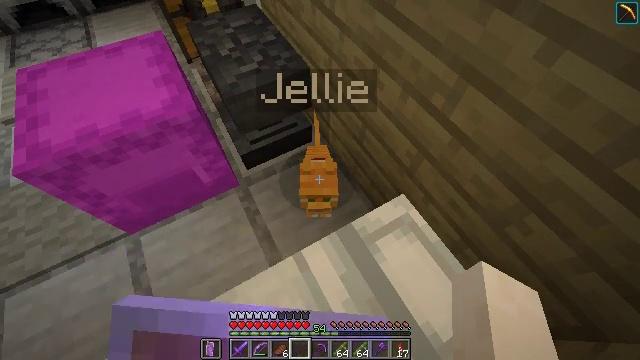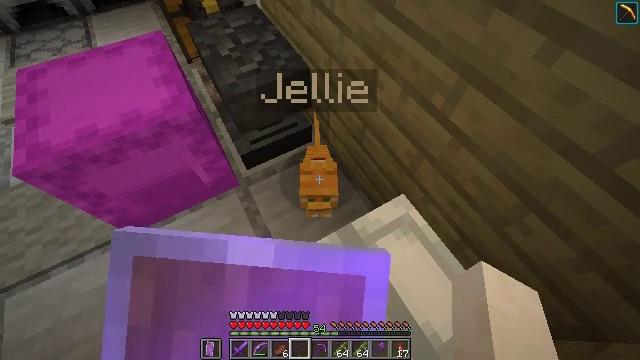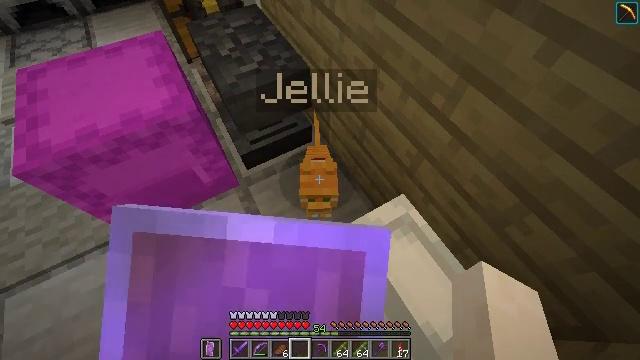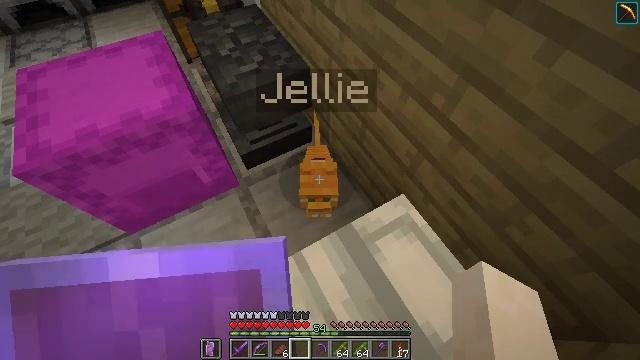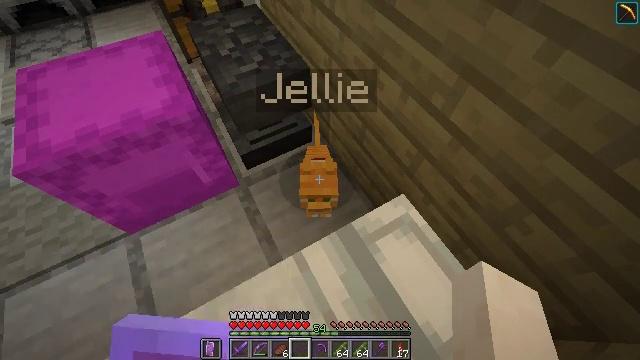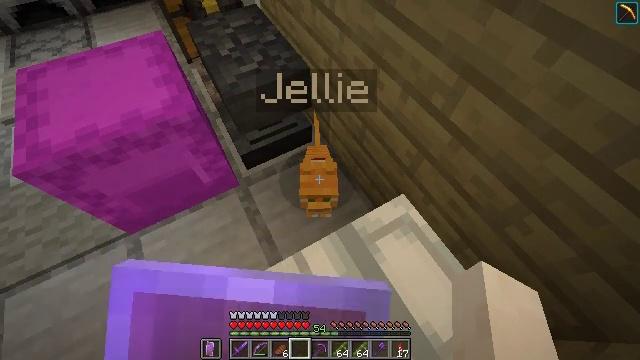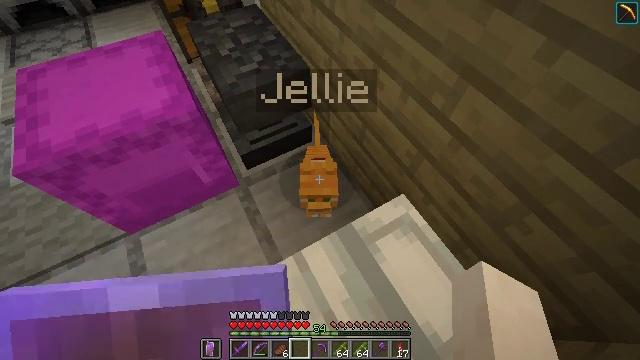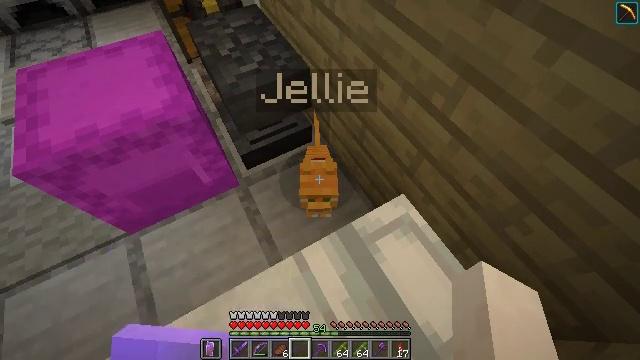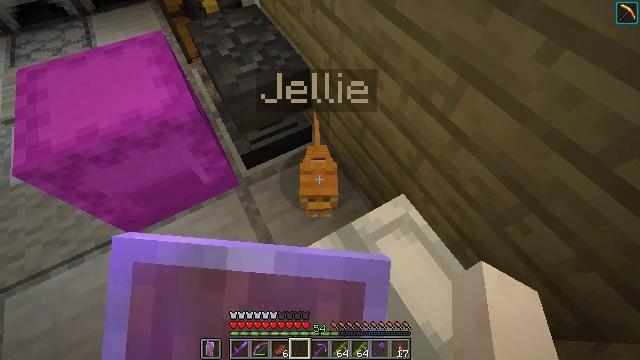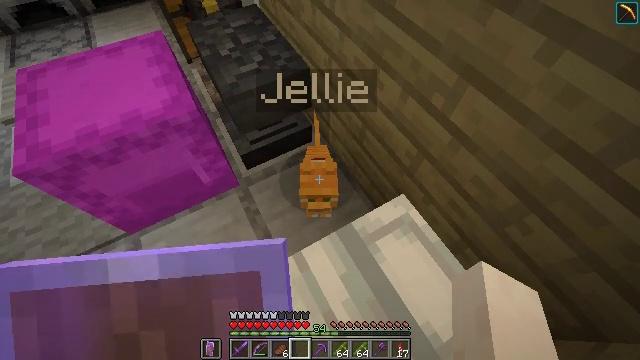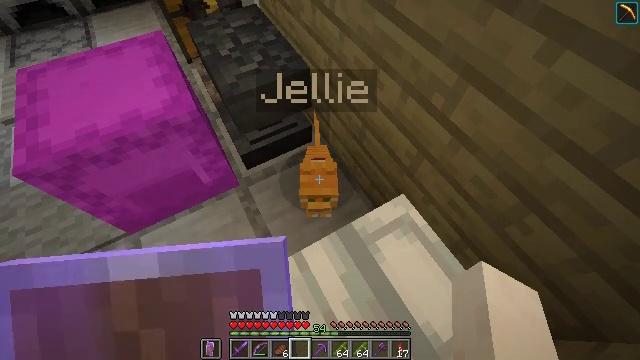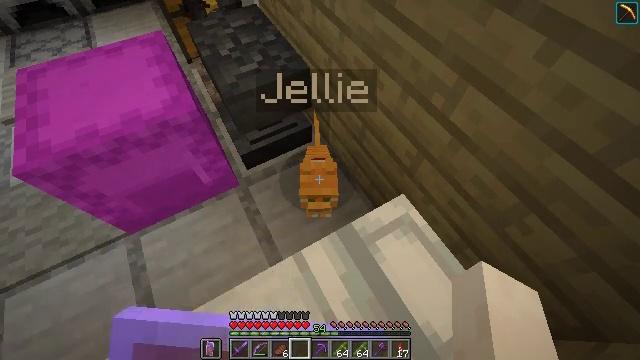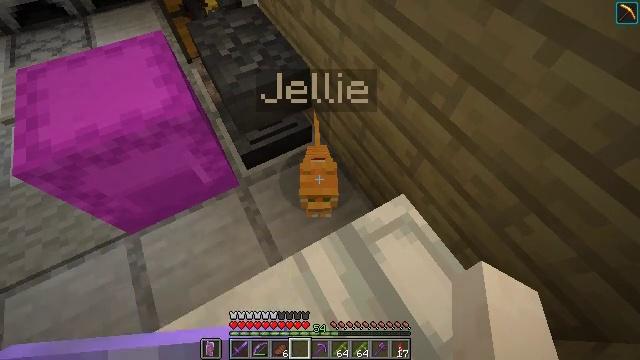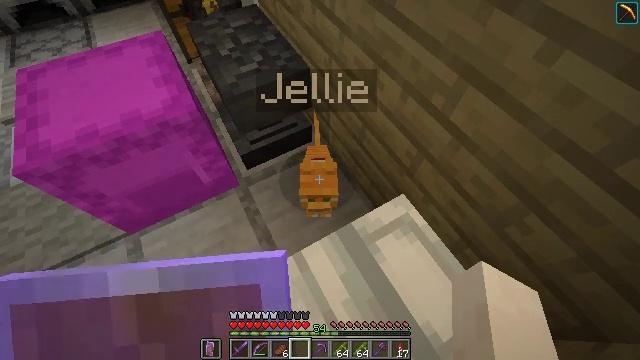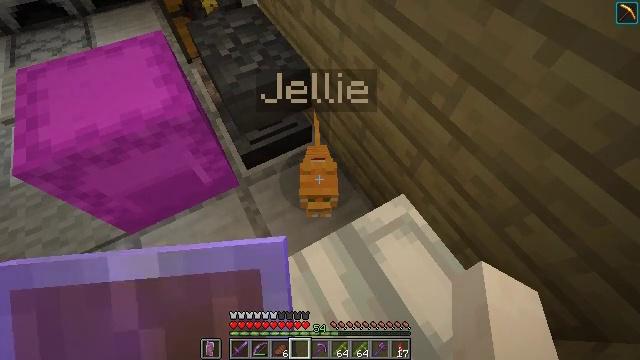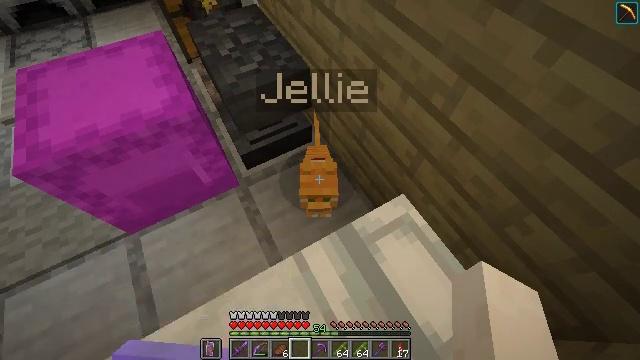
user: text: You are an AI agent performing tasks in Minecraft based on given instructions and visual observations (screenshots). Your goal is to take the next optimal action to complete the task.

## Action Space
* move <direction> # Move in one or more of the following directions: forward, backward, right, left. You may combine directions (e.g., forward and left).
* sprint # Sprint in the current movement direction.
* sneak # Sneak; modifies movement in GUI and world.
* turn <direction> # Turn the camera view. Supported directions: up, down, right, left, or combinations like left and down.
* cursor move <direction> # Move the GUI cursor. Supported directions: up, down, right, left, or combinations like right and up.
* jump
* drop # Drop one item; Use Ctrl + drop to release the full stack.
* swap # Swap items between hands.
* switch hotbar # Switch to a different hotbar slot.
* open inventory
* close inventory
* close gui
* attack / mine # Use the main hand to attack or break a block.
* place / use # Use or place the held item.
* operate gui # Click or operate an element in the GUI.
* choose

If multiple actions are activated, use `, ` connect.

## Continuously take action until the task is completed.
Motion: motion action
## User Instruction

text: Collect spruce log for building materials.
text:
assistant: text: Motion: use / place
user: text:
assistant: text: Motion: use / place
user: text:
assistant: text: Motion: no_op
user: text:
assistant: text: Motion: use / place
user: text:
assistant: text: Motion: use / place
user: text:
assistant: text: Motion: no_op
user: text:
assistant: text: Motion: use / place
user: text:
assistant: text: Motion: use / place
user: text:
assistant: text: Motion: use / place
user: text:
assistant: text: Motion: no_op
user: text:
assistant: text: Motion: use / place
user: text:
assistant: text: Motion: use / place
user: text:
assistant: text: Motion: no_op
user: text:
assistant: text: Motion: no_op
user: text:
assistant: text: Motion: use / place
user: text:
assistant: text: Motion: use / place
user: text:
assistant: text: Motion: use / place
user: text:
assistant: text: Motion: use / place
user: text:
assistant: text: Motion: no_op
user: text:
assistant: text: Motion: no_op
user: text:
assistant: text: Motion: no_op
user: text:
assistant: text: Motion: no_op
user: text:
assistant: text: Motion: use / place
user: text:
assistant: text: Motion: use / place
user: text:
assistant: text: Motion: use / place
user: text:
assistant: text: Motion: use / place
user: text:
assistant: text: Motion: no_op
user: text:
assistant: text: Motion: no_op
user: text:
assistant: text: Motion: no_op
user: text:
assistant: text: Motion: no_op